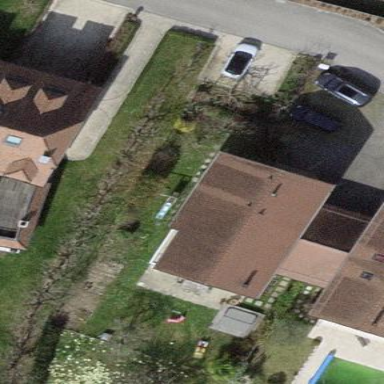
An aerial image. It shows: Semidetached house.